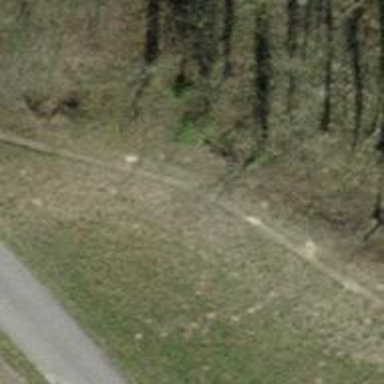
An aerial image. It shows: Track with grass surface. The track type is grade3.